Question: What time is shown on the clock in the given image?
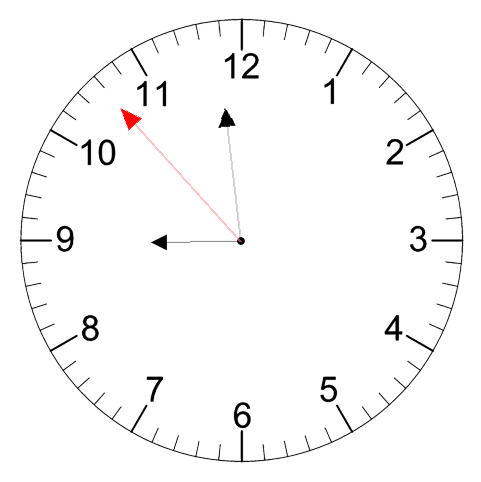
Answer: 08:58:53